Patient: sex M, age 35
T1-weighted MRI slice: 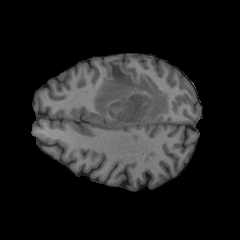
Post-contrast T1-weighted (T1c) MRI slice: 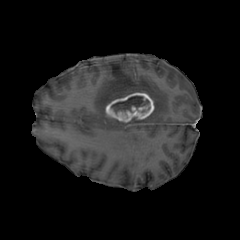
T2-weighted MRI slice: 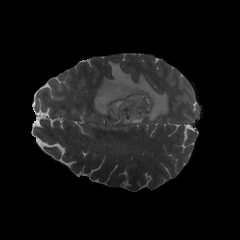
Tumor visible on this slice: yes
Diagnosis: Glioblastoma, IDH-wildtype
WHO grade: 4